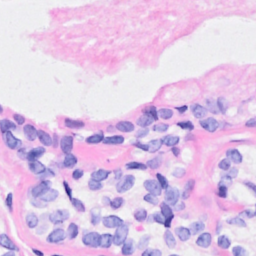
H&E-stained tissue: Breast